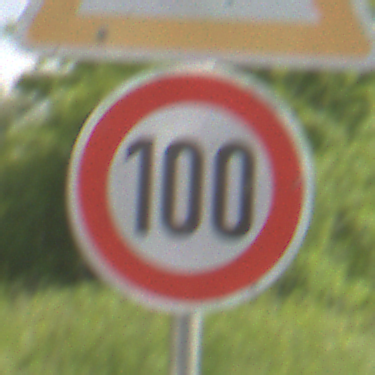
Verkehrszeichen: Geschwindigkeit100
Zusatzzeichen oben: KreuzungOderEinmuendung
Umgebung: Outdoor, RoadRail
Tageszeit: Midday
Wetter: PartlyCloudy
Licht: Natural
Jahreszeit: NotSpecified
Kontrast: HighContrast